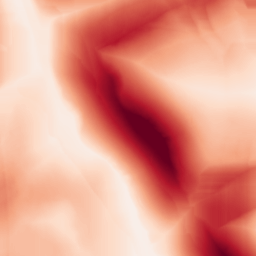
Category: morphological
Decomposition family: morphological_square
Decomposition parameters: operation: gradient
size: 50
Upsampling method: linear_exact
Upsampling parameters: scale: 2
Upsampling scale: 2